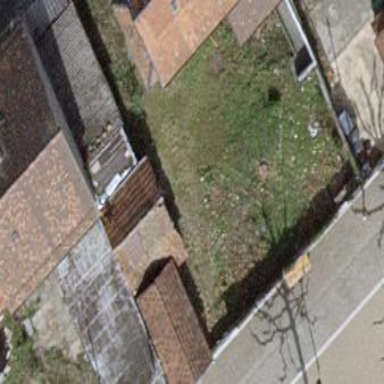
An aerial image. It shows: Garden enclosed by fence.